【题型】填空题　【知识点】平面几何　【难度】easy
如图，正方形$ABCD$的顶点$A$，$B$分别与数轴上表示数$0$，$2$的点重合，点$C$在$\odot A$上，则$\odot A$与数轴正半轴的交点$E$表示的数为\underline{\quad\quad}．

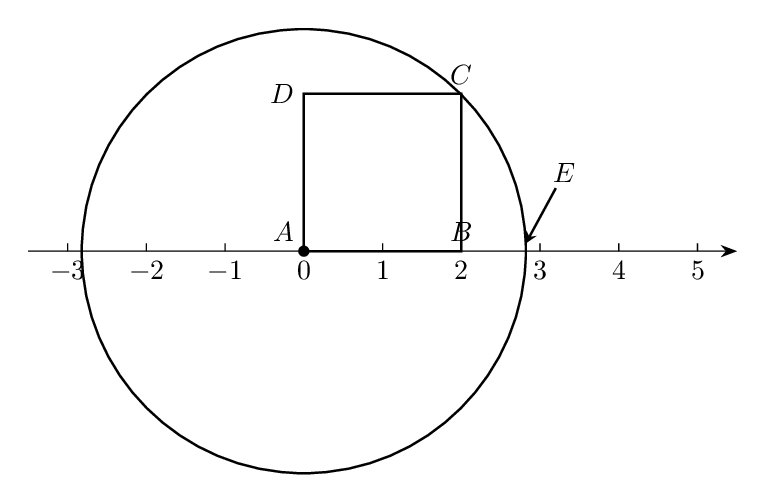
【解答】
\noindent
【答案】$2\sqrt{2}$

\vspace{0.5em}
\noindent
【分析】本题主要查了圆的基本性质，正方形的性质，勾股定理，实数与数轴．连接$AC$，根据正方形的性质可得$BC = AB = 2$，$\angle ABC = 90^\circ$，再由勾股定理可得$AC = 2\sqrt{2}$，即可求解．

\vspace{0.5em}
\noindent
【详解】解：如图，连接$AC$，

\noindent
$\because$正方形$ABCD$的顶点$A$，$B$分别与数轴上表示数$0$，$2$的点重合，

\vspace{0.3em}
\noindent
$\therefore BC = AB = 2$，$\angle ABC = 90^\circ$，

\vspace{0.3em}
\noindent
$\therefore AC = \sqrt{AB^2 + BC^2} = 2\sqrt{2}$，

\vspace{0.3em}
\noindent
$\because$点$C$在$\odot A$上，

\vspace{0.3em}
\noindent
$\therefore \odot A$的半径为$2\sqrt{2}$，

\vspace{0.3em}
\noindent
$\therefore \odot A$与数轴正半轴的交点$E$表示的数为$2\sqrt{2}$．

\vspace{0.3em}
\noindent
故答案为：$2\sqrt{2}$
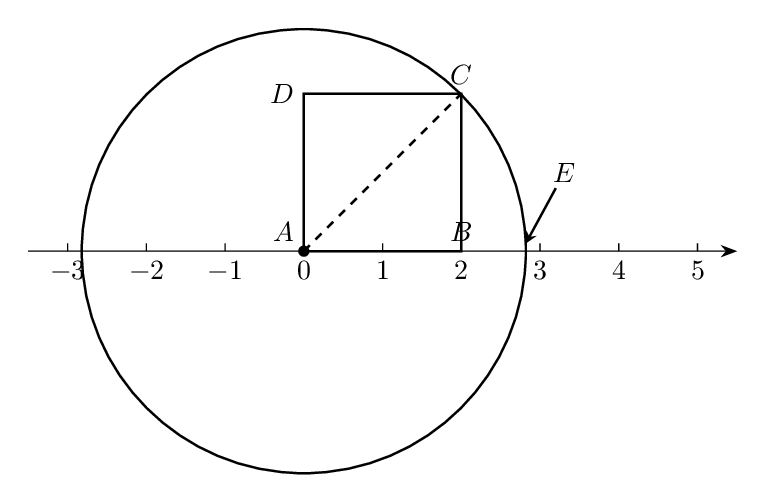